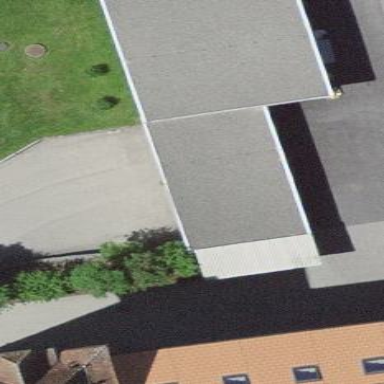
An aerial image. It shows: Garage building.